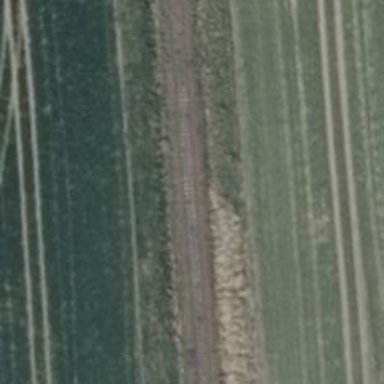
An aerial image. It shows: Railway signal.